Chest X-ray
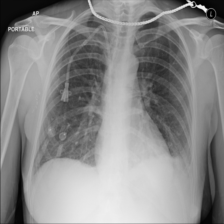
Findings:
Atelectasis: positive
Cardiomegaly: negative
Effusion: positive
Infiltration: negative
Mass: negative
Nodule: negative
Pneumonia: negative
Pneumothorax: negative
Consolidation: negative
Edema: negative
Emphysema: negative
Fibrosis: negative
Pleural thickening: negative
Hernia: negative